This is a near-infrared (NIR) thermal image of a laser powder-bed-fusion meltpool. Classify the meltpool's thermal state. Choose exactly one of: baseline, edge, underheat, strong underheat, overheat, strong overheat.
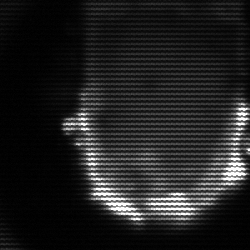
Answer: baseline